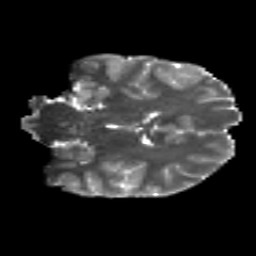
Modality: T2w
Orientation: coronal
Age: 18
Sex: male
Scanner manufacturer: siemens
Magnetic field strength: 3 T
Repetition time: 8.8 s
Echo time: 0.085 s